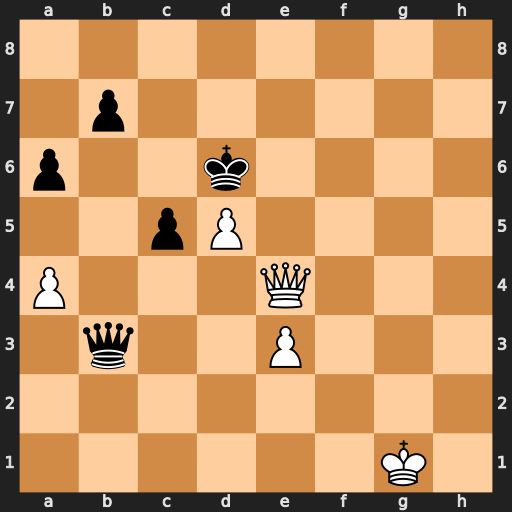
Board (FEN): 8/1p6/p2k4/2pP4/P3Q3/1q2P3/8/6K1
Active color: w
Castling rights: -
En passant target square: -
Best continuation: Qe6+ Kc7 d6+ Kc6 Qxb3